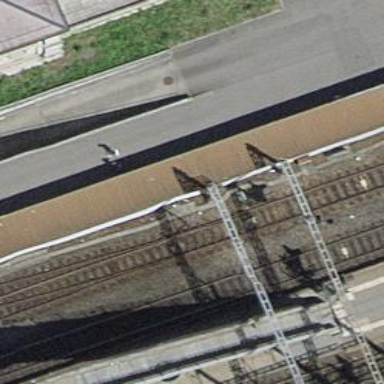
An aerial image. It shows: Electrified rail siding with contact line.